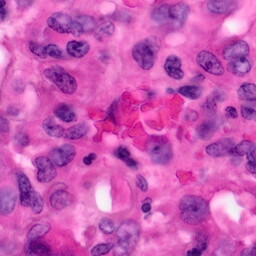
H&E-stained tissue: Pancreatic